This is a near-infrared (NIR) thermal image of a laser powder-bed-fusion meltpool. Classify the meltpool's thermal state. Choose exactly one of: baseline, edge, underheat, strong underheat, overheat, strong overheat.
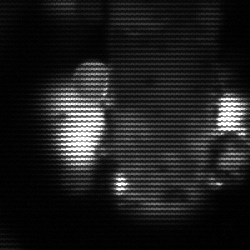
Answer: strong underheat